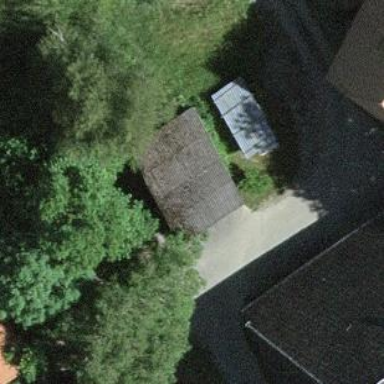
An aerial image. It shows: Garage.